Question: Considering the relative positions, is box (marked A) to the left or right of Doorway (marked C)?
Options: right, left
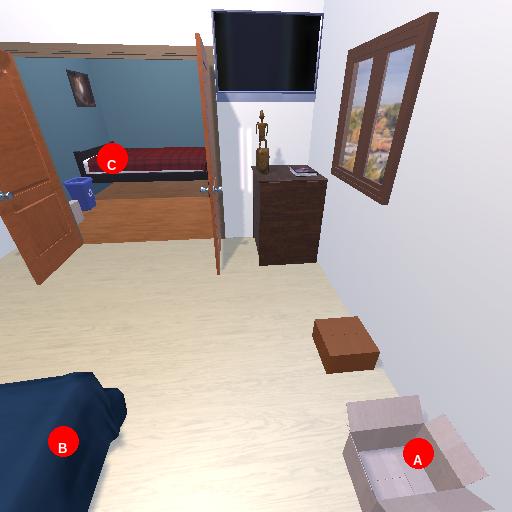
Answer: right